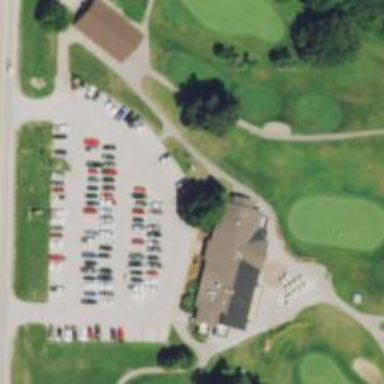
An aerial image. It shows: Path for both road and golf.